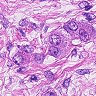
Metastatic tissue present: yes